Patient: sex F, age 73
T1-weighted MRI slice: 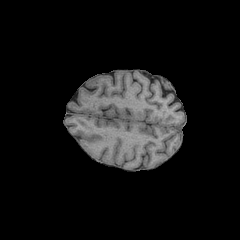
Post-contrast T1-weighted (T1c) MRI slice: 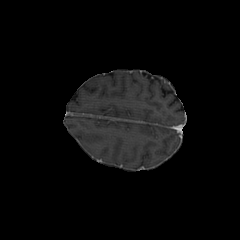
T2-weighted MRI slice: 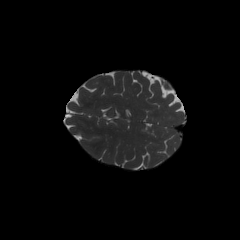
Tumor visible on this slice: no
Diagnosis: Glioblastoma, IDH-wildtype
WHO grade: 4